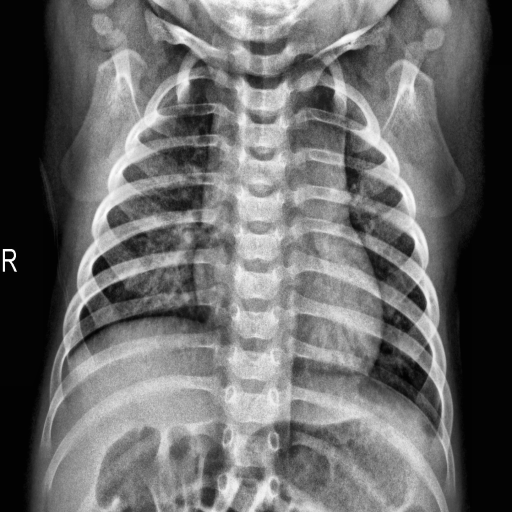
Finding: NORMAL